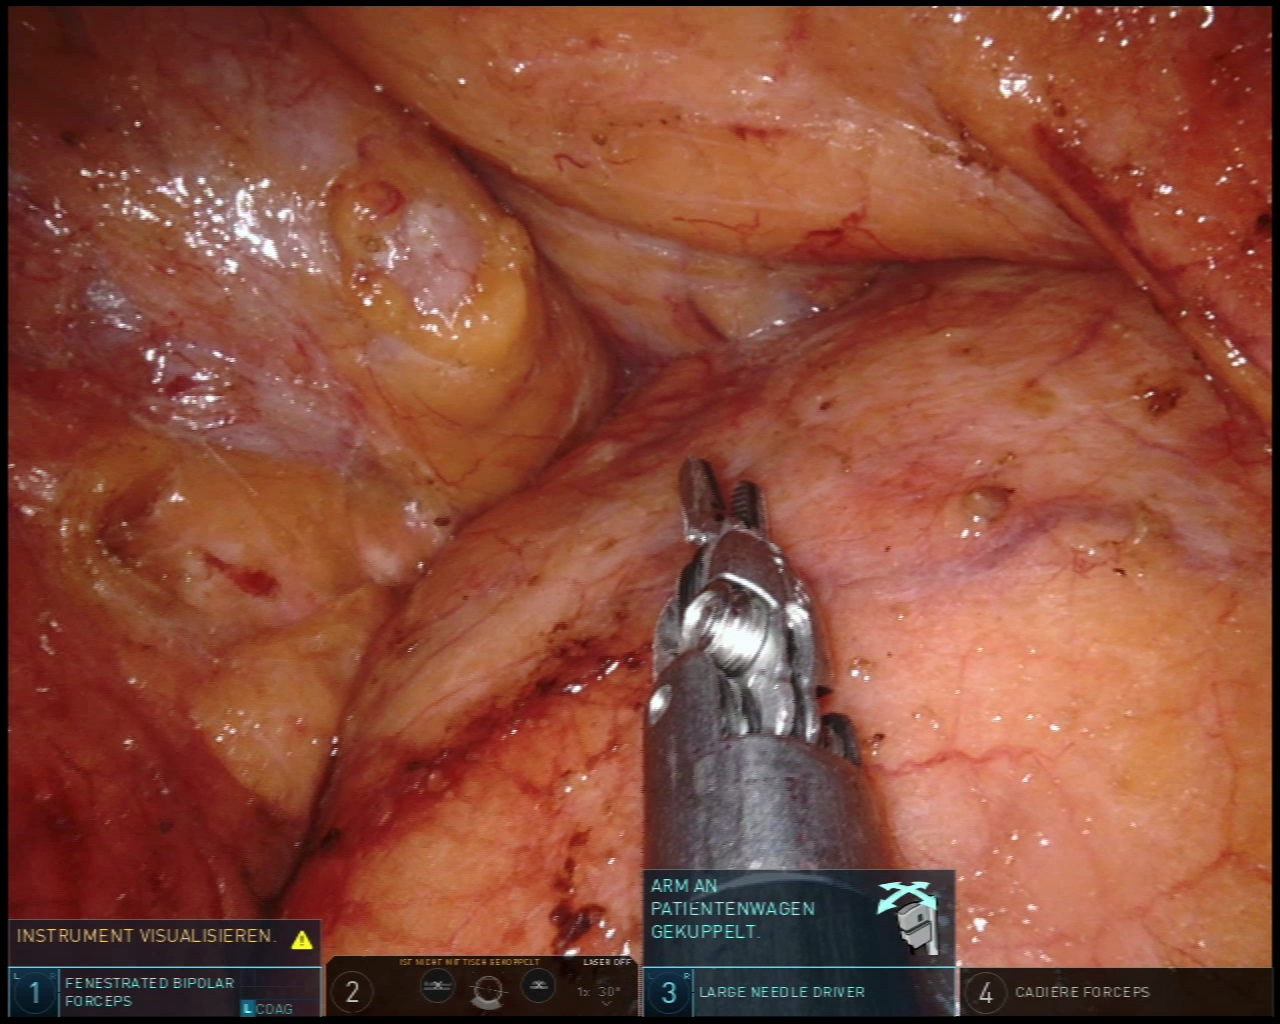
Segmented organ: pancreas
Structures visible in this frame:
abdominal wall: no
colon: yes
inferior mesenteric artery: no
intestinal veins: no
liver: no
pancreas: yes
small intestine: no
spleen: no
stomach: no
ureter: no
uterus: no
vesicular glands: no